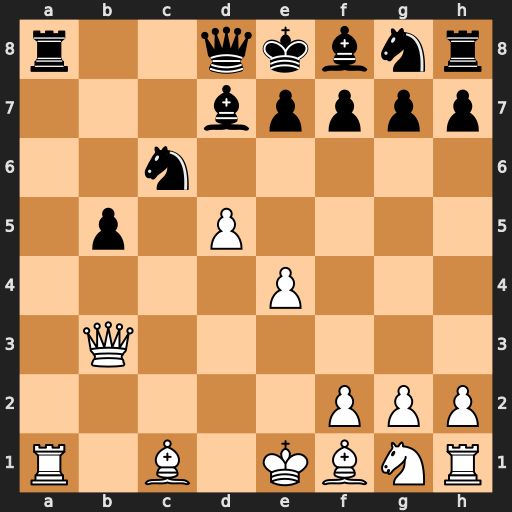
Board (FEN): r2qkbnr/3bpppp/2n5/1p1P4/4P3/1Q6/5PPP/R1B1KBNR
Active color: w
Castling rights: KQkq
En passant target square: -
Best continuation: dxc6 Rxa1 cxd7+ Qxd7 Bxb5 Rxc1+ Ke2